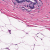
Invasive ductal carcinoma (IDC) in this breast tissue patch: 0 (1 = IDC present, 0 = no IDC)